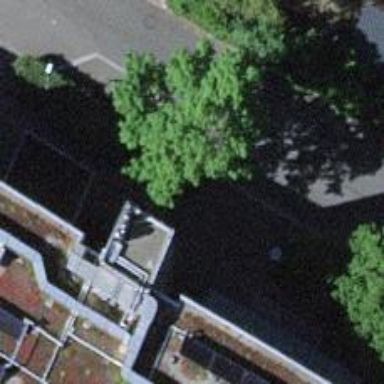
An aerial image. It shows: Dormitory building.